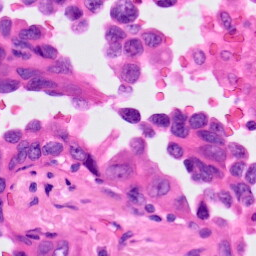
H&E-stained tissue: Lung